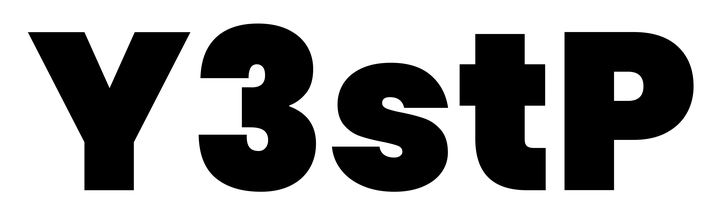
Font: Poppins-Black